Question: In <URL>:
'''
private Paint mPaint = new Paint(Paint.FILTER_BITMAP_FLAG);
mStripe = BitmapFactory.decodeResource(
context.getResources(), R.drawable.big_english);
int h = mStripe.getHeight();
mSrc = new Rect(0, 0, h, h);
mDst = new Rect(0, 0, h, h);
canvas.drawBitmap(mStripe, mSrc, mDst, mPaint);
'''
On the real device (Moto G) this fails with (I guess 1.5x downscaled from 'drawables-xxhdpi'):
> OpenGLRenderer Bitmap too large to be uploaded into a texture (4137 x
160; max=4096x4096)
and the letter images aren't displayed (the dragged tile appears to be empty):

So I would like to use <URL> I still have 2 questions please:
1. How to load a R.drawable.big_english - there is no suitable constructor?
2. Can I somehow use isShareable here - given the fact that I load 26 letters?
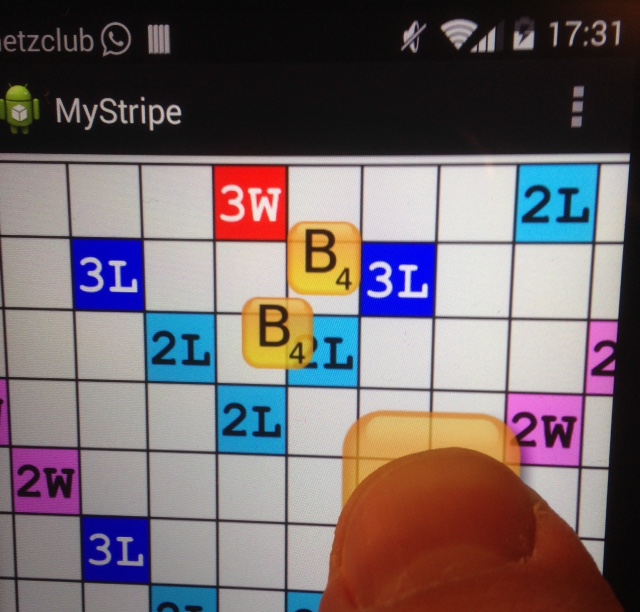
Answer: Bitmapfonts for android <URL>
You should also google for bit map fonts. There are a few more implementations and examples.
For gl there's an implementation in libgdx <URL>